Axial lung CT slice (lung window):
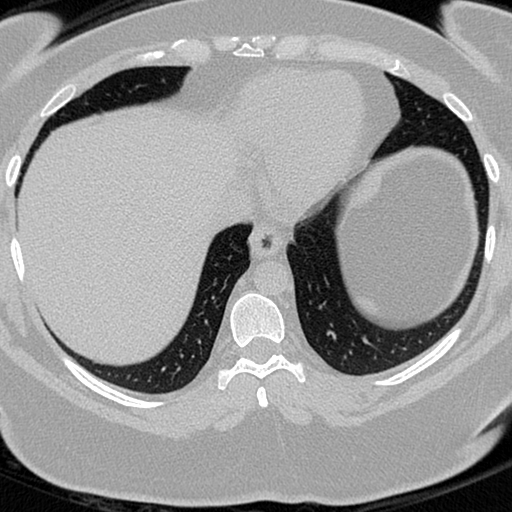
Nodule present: no